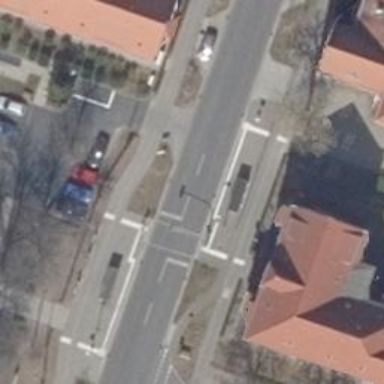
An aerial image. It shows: Public transport shelter.